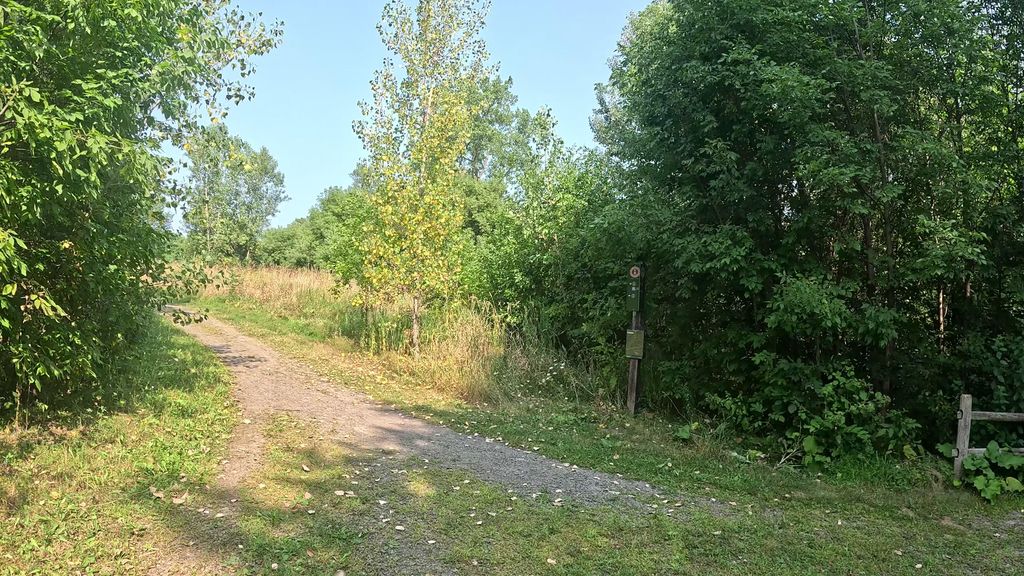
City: ottawa-gatineau